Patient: sex F, age 68
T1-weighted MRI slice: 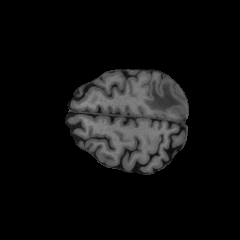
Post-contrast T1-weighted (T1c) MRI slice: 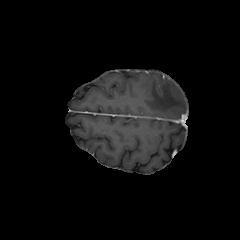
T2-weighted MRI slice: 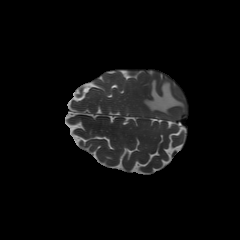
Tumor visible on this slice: yes
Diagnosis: Glioblastoma, IDH-wildtype
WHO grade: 4